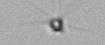
Label: Calciopappus